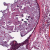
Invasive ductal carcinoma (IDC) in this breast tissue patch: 0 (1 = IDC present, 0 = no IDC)